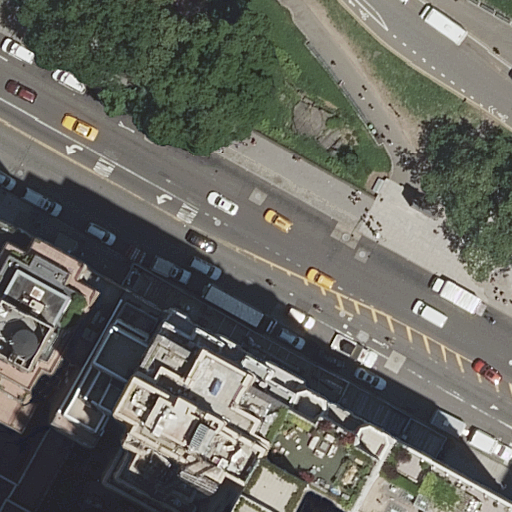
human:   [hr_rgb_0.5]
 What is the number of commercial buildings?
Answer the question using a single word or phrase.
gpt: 0

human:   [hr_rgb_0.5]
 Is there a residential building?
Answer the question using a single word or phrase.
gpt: yes

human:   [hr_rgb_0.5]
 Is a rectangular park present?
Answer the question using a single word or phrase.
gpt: yes

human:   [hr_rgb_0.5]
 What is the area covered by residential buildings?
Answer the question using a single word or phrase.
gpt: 2741m2

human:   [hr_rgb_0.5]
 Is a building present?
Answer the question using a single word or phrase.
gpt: yes

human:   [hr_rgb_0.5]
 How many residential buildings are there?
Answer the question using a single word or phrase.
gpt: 5

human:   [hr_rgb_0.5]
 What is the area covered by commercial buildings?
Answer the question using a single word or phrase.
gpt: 0m2

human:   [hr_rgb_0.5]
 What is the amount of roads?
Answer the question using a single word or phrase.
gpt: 7

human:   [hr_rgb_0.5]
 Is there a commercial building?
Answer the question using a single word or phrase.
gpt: no

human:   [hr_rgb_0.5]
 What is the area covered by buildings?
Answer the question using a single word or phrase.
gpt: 2741m2

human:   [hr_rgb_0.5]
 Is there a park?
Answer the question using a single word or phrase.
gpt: yes

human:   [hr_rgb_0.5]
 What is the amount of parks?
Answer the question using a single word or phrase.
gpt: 1

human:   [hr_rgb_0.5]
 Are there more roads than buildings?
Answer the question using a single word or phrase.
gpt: yes

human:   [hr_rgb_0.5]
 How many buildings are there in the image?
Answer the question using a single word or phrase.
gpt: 5

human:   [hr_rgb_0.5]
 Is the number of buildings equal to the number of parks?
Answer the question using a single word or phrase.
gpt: no

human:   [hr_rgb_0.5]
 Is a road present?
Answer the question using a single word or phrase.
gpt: yes

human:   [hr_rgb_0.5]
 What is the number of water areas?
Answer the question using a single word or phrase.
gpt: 0

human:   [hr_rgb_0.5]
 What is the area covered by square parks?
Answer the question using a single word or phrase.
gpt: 0m2

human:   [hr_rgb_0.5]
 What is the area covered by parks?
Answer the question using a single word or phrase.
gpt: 10625m2

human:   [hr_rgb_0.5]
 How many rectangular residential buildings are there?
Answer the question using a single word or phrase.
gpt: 2

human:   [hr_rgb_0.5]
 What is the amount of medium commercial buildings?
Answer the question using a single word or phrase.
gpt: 0

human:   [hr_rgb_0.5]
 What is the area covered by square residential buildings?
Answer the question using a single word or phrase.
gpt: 0m2

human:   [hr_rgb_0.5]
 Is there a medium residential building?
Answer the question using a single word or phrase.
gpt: yes

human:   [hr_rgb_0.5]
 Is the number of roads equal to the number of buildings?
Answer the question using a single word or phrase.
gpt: no

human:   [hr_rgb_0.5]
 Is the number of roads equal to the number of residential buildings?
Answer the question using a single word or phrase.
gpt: no

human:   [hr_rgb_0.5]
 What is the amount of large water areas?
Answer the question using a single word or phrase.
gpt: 0

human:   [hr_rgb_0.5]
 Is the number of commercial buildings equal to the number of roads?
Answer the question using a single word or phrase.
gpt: no

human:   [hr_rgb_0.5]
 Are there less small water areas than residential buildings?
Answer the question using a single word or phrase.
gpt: yes

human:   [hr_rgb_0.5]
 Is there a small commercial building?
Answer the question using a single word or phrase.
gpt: no

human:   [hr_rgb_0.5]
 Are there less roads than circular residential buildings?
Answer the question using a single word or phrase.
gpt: no

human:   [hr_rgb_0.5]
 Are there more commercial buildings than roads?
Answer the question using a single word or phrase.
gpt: no

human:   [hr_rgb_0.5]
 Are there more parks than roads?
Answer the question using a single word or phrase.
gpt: no

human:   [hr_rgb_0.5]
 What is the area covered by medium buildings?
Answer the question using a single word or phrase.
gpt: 1044m2

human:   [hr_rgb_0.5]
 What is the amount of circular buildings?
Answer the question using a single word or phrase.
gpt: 0

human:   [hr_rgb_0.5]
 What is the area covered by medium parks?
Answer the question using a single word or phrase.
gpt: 0m2

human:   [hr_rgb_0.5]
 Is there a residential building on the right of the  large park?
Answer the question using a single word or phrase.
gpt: yes

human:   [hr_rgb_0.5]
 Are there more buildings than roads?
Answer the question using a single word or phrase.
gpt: no

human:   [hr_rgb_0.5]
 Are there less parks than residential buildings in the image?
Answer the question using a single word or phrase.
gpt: yes

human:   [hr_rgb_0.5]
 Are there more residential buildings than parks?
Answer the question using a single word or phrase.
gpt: yes

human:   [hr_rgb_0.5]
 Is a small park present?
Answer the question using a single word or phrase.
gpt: no

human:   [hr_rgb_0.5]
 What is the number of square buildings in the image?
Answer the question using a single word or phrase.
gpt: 0

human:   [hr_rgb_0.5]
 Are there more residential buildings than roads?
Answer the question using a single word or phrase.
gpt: no

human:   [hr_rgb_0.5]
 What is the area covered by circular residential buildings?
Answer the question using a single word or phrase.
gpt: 0m2

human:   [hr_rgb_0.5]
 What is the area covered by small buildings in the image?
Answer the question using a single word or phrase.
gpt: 0m2

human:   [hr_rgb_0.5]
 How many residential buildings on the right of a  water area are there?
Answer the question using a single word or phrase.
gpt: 0

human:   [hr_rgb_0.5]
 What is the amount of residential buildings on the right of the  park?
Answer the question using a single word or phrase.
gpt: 1

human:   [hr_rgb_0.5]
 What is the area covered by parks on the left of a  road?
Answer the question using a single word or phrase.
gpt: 0m2

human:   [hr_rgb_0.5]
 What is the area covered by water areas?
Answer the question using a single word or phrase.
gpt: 0m2

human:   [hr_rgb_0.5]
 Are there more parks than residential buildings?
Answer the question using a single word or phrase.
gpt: no

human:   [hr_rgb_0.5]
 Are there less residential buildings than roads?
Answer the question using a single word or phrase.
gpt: yes

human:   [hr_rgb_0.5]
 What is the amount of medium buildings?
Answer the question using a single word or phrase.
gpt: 3

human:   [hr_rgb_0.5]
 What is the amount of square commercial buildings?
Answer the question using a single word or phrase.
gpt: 0

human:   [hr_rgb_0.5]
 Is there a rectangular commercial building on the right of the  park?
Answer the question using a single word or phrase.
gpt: no

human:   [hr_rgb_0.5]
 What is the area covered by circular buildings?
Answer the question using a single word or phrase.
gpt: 0m2

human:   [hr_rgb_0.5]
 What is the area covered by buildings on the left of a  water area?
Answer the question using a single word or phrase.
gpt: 0m2

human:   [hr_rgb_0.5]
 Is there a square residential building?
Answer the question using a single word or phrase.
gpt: no

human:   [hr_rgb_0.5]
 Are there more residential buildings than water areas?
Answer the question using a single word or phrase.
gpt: yes

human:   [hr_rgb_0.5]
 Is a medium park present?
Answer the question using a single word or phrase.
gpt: no

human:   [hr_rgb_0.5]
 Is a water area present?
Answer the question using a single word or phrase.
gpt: no

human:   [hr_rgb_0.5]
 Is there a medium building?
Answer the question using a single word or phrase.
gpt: yes

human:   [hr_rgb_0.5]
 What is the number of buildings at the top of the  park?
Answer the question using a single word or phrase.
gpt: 0

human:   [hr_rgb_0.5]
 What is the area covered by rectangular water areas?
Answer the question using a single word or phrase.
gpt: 0m2

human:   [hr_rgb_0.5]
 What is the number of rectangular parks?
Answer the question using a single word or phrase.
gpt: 1

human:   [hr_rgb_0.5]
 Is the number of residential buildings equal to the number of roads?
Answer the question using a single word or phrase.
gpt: no